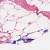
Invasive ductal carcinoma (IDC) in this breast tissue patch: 0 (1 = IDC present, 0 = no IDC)